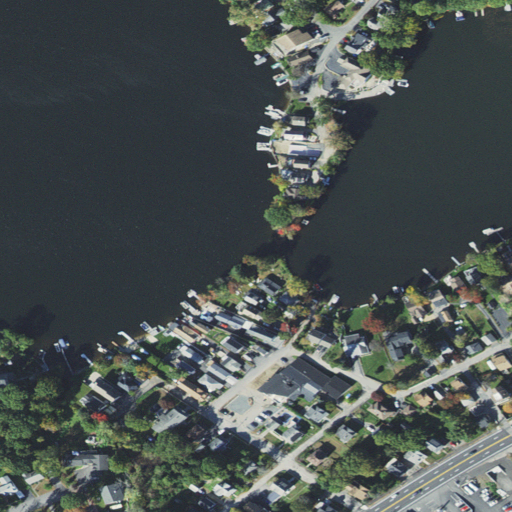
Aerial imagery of cape in Massachusetts named Norcross Point containing open water, medium intensity development, high intensity development, low intensity development, herbaceous wetlands, evergreen forest, open development, and mixed forest